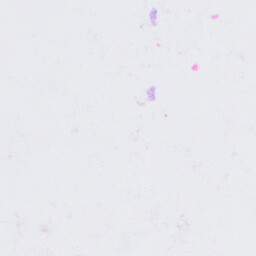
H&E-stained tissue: Cervix